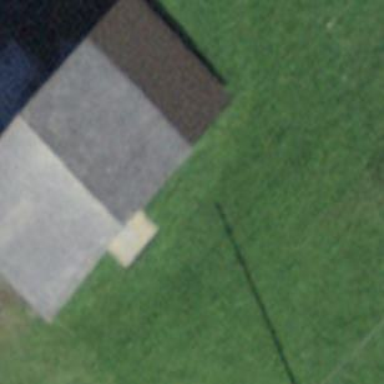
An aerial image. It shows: Rural barn.